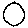
Label: moon